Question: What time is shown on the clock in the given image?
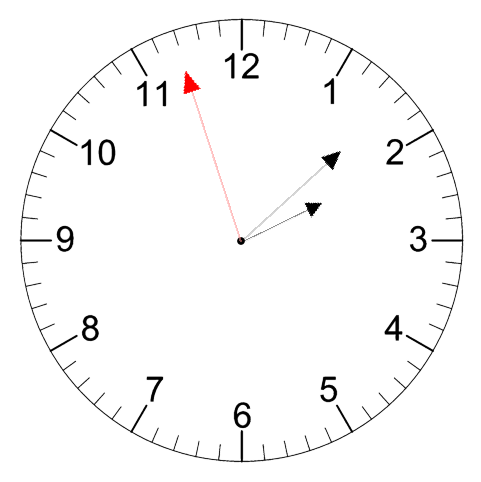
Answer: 02:07:57